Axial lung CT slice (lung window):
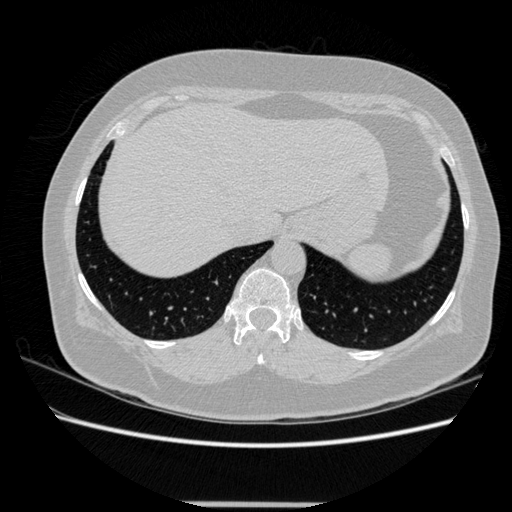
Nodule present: no